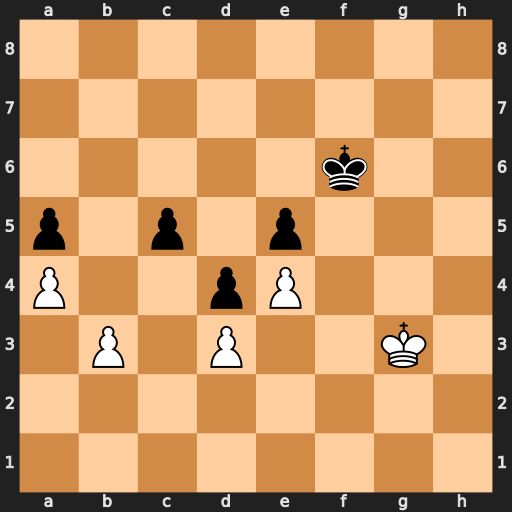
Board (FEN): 8/8/5k2/p1p1p3/P2pP3/1P1P2K1/8/8
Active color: w
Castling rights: -
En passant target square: -
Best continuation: Kh4 Kg6 Kg4